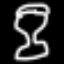
Label: hourglass